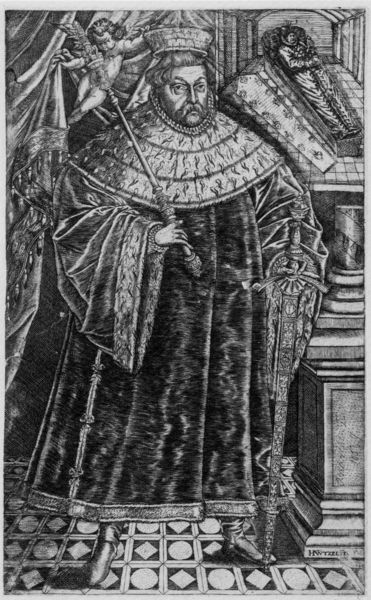
Titel: Bildnis von Johann Georg III, Kurfürst von Brandenburg
Künstler: Hieronymus Nützel
Institution: (Seriendruck)
Schlagwörter: dunkel, feder, fuß, mann, umhang, weiß, frisur, grau, haar, nase, pfeiler, raum, schwarz, säule, blick, hochformat, alt, bart, augen, bibel, falten, hermelin, kragen, mensch, pelz, samt, sockel, stehen, vollbart, ärmel, bildnis, halskrause, herr, portrait, porträt, signatur, vorhang, kirche, boden, figur, geistlicher, gewand, mantel, reich, stehend, kind, spitzen, borte, krone, engel, putte, putto, fell, bein, füße, bücher, schuhe, stab, grafik, graphik, kaiser, könig, papst, dick, buch, druck, druckgraphik, schwarz weiss, druckgrafik, schraffur, radierung, stich, fliesen, schwert, posieren, stiefel, herrscher, nerz, schuh, krause, fürst, wappen, gruft, sarg, bahre, totenbett, krönung, postament, fließen, kupferstich, aufgebahrt, putti, herscher, insignien, ornat, zepter, szepter, sakopharg, sarkophag, regent, kachelboden, feist, heiliges römisches reich, gregor, pos, stcih, lcken, eilig, kröhnung